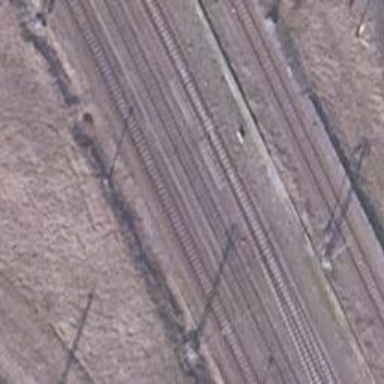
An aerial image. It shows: Railway switch with the turnout pointing to the right.